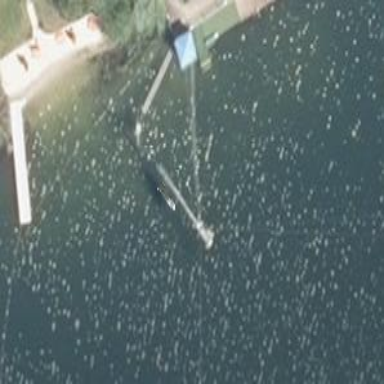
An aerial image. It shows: Aerialway station dedicated to the sport of water skiing.